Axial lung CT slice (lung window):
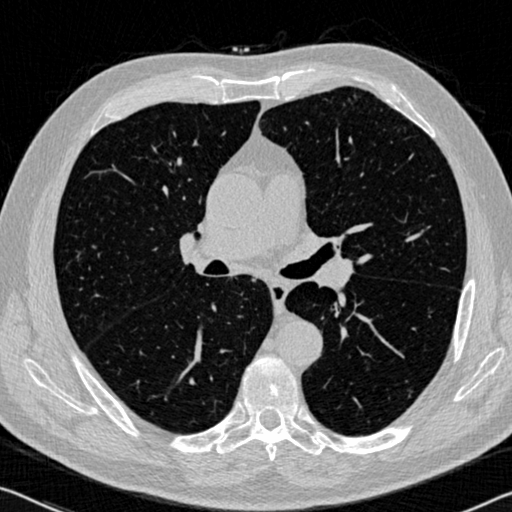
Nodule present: no